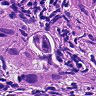
Metastatic tissue present: yes